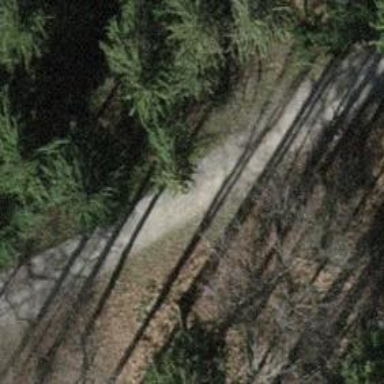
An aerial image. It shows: Track with fine gravel surface. The track type is grade1.